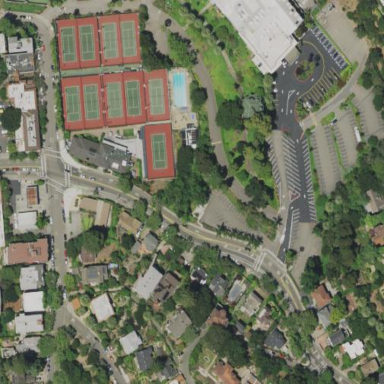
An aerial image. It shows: Sports center with tennis and swimming facilities on leisure land.